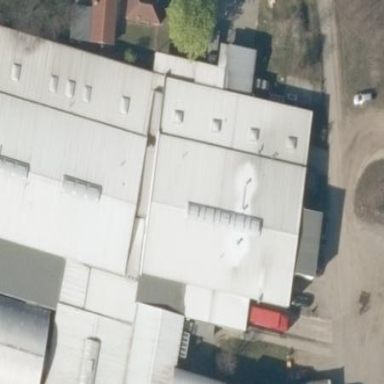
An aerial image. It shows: Commercial building.